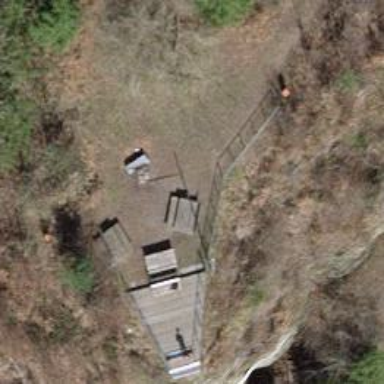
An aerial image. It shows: Barbecue facility.